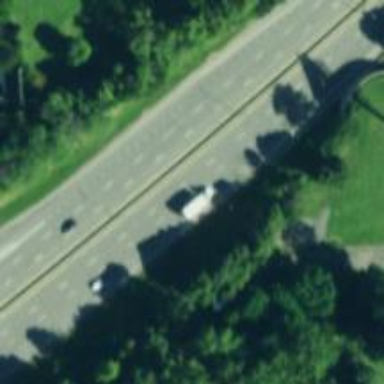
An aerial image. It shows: Motorway junction.